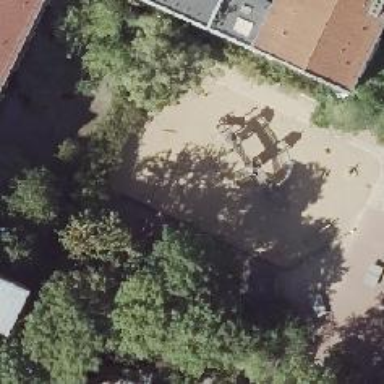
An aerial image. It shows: Playground structure themed as castle.